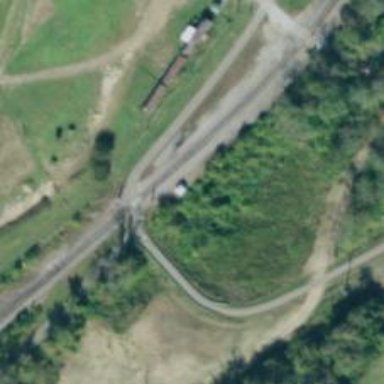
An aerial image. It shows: Railway crossing.